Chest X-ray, PA view. Patient: 63 years old, sex F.
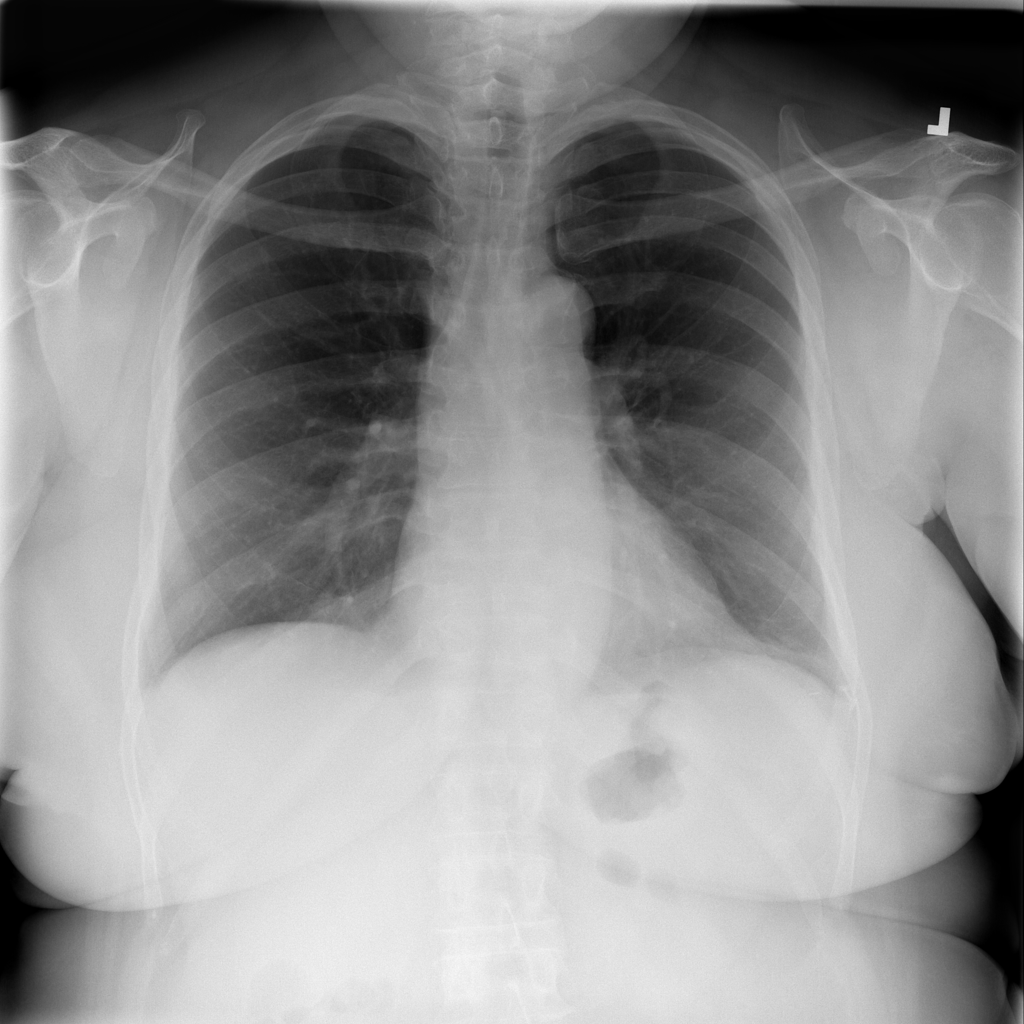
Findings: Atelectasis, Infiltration